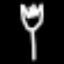
Label: fork